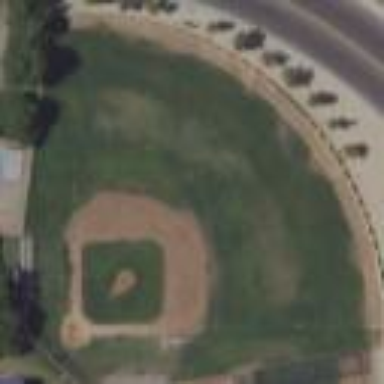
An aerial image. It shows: Baseball pitch for leisure land.